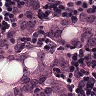
Metastatic tissue present: yes